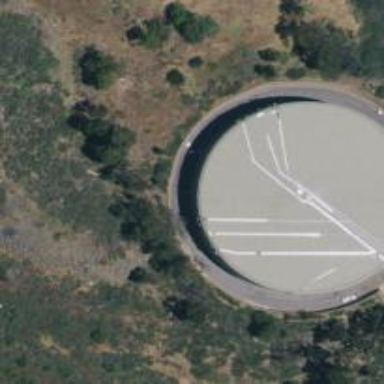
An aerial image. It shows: Covered man-made reservoir.